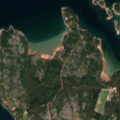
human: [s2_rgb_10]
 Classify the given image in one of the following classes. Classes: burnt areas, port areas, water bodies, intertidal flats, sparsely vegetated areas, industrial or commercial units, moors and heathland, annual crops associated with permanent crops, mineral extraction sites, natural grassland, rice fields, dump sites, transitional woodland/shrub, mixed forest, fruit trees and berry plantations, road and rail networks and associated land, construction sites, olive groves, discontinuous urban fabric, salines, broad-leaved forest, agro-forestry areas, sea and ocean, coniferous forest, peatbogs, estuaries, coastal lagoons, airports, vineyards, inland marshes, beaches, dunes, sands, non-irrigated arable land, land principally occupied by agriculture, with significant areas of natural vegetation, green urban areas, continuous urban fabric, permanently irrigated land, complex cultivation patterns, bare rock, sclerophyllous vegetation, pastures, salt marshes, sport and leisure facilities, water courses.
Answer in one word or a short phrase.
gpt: mixed forest, sea and ocean